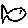
Label: fish